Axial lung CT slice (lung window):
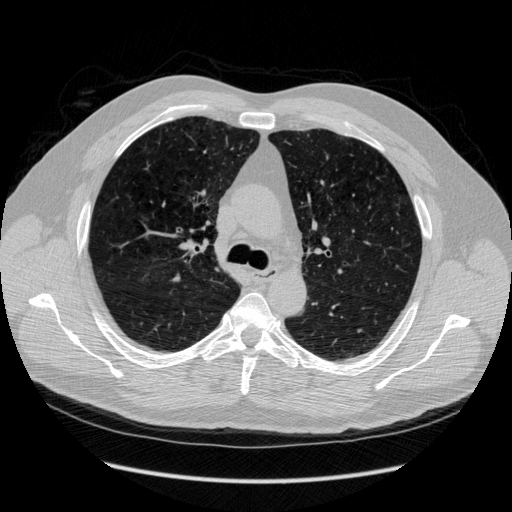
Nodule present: no